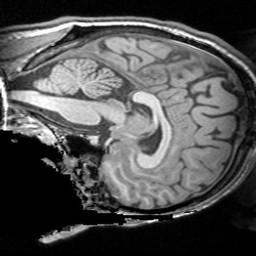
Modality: T1w
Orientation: sagittal
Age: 27
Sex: female
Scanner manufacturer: siemens
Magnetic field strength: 3 T
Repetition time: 1.62 s
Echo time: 0.003 s